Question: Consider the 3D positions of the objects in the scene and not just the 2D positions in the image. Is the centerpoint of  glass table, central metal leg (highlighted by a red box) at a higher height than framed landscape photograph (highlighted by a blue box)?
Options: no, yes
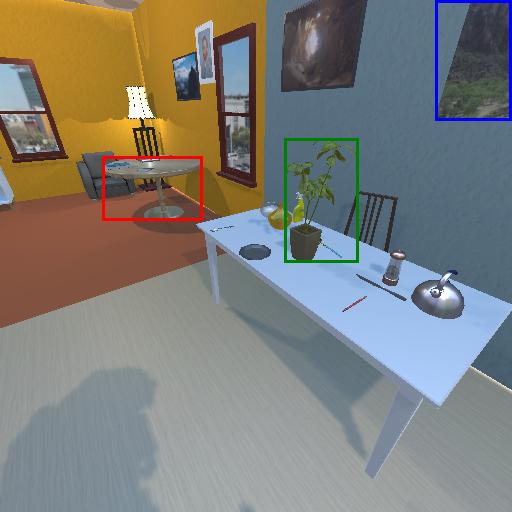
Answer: no